Question: this is the layout i have:
'''
<LinearLayout xmlns:android="http://schemas.android.com/apk/res/android"
android:layout_width="match_parent"
android:layout_height="match_parent"
android:orientation="horizontal"
android:minHeight="?android:attr/listPreferredItemHeight">
<LinearLayout
android:orientation="vertical"
android:layout_height="wrap_content"
android:layout_width="wrap_content">
<TextView
android:id="@+id/customer_name"
android:layout_width="wrap_content"
android:layout_height="wrap_content"
android:textSize="18sp"
android:paddingLeft="4dip"/>
<TextView
android:id="@+id/ticket_number"
android:layout_width="wrap_content"
android:layout_height="wrap_content"
android:textSize="14sp"
android:paddingLeft="6dip"/>
</LinearLayout>
<LinearLayout
android:orientation="vertical"
android:layout_height="wrap_content"
android:layout_width="match_parent"
android:gravity="right">
<TextView
android:id="@+id/total"
android:gravity="right"
android:layout_width="wrap_content"
android:layout_height="wrap_content"
android:textSize="18sp"
android:paddingRight="6dip"/>
<TextView
android:id="@+id/date"
android:gravity="right"
android:layout_width="wrap_content"
android:layout_height="wrap_content"
android:textSize="14sp"
android:paddingRight="6dip"/>
</LinearLayout>
</LinearLayout>
'''
which produces list items that look like this:

and as you can see, it's a bit ugly. i'd like for the top blue box to wrap if the top right box is red, and have the bottom row completely independent of the justification up top, such that the date does not wrap at all, regardless of what the top row looks like. what's the best way to accomplish this?
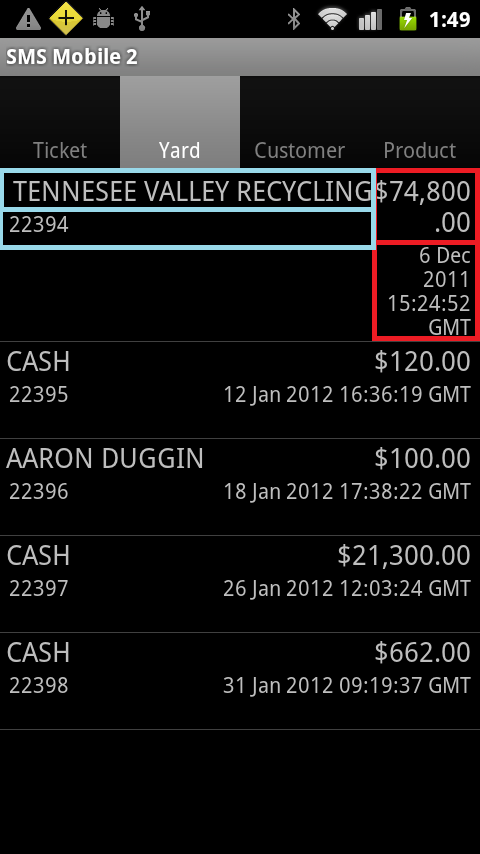
Answer: Use a 'TableLayout' and make it have 'shrinkColumns="0"' and specifify the client name/ticket# to be in column 0. You can also set strechColums for ones you want to expand to fit, so probably column 1 to expand the column for dates.
Other option is to not put them in vertical linear layouts and instead make horizontal ones for each row.